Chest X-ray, PA view. Patient: 65 years old, sex F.
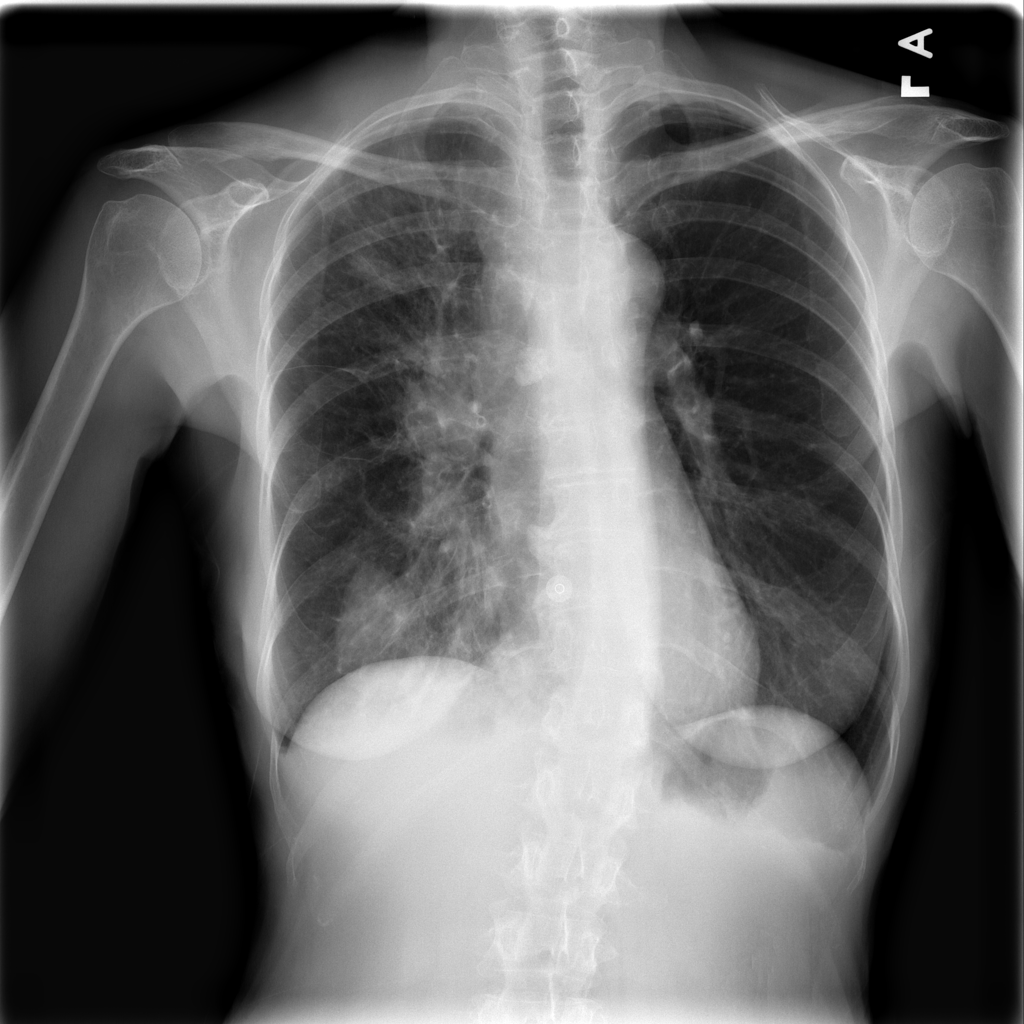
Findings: Infiltration, Mass